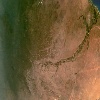
Label: land